Aerial crown-view tile of a tropical tree (Barro Colorado Island, Panama), acquired 20250512:
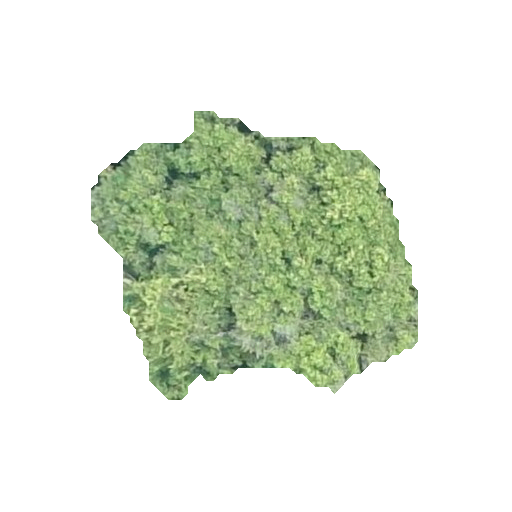
Species: Prioria copaifera
GBIF accepted scientific name: Prioria copaifera
Crown area: 97.125 m²